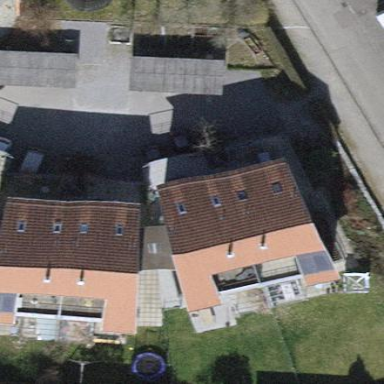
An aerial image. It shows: Semidetached house with gabled roof made of roof tiles. The roof orientation is across.